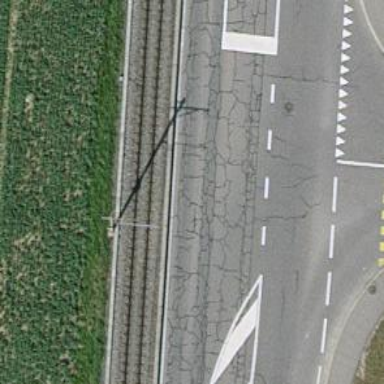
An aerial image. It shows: Primary highway with asphalt surface. It also has lane for cyclists on both sides.